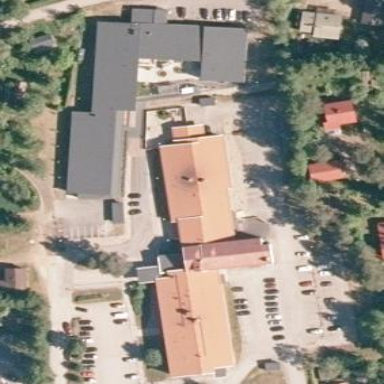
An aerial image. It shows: Hospital building.